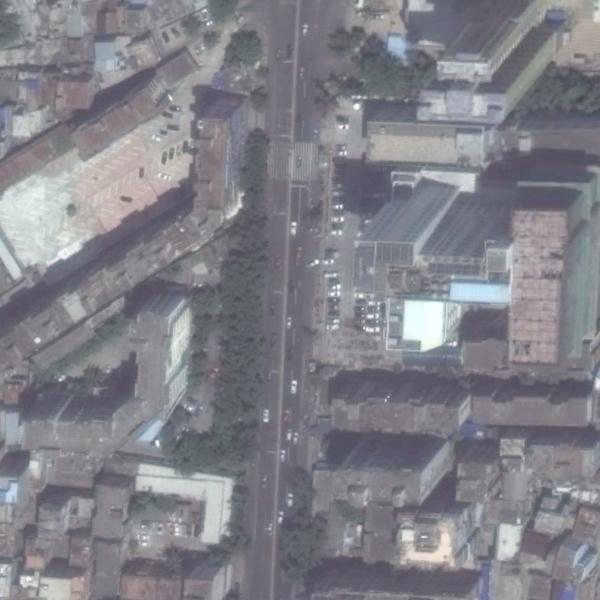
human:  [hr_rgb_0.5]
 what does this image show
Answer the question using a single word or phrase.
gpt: commercial